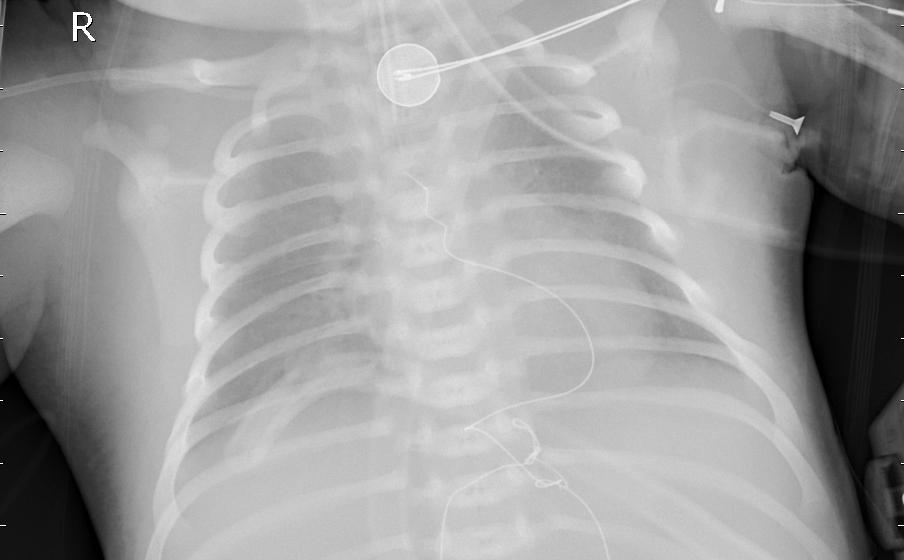
Diagnosis: PNEUMONIA